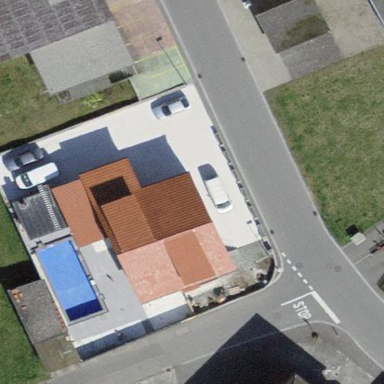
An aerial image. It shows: Building with tiled roof.